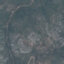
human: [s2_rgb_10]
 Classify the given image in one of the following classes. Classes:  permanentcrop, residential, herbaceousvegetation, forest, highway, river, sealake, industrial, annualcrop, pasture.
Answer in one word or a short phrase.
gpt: HerbaceousVegetation